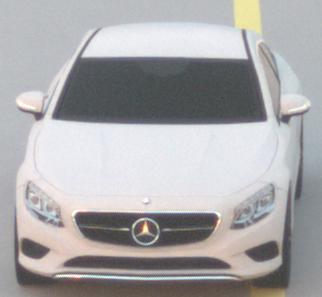
Make: Mercedes-Benz
Model: S 400 Coupé
Detailed model: S-Class (217) Coupé
Model produced from: 2015/10
Model produced until: 2017/09
Doors: 2
Color: white
Road condition: dry road
Daytime: sunrise or sunset
Contrast: medium contrast